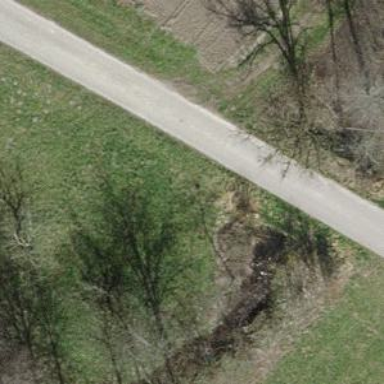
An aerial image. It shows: Unclassified road with bridge.